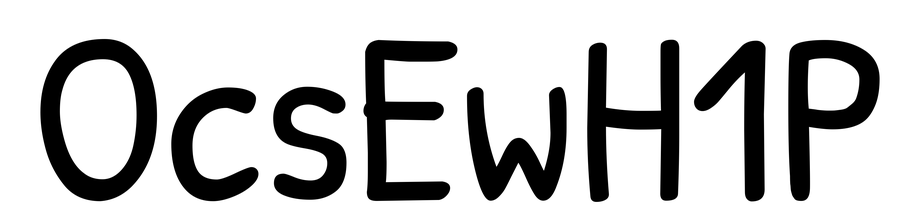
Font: PatrickHand-Regular